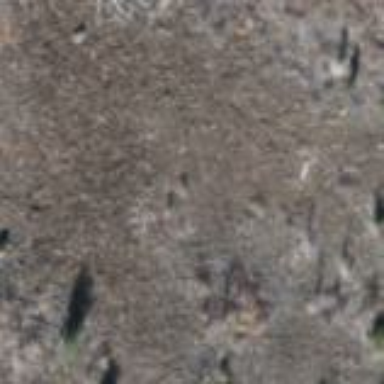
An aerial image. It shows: Patch of scrub vegetation.